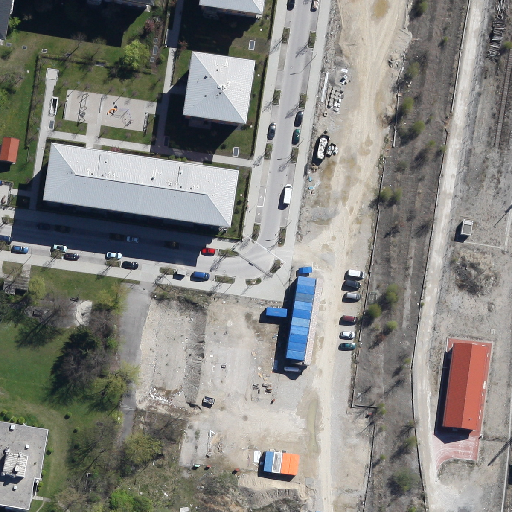
Referring expression: light-duty vehicle in the parking area